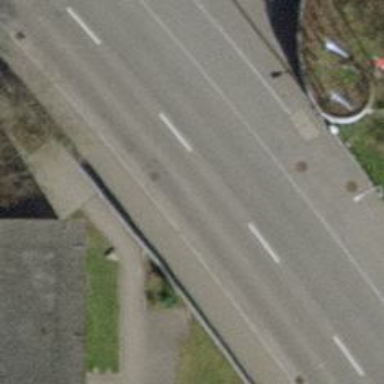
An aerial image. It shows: Sidewalk along the footway.